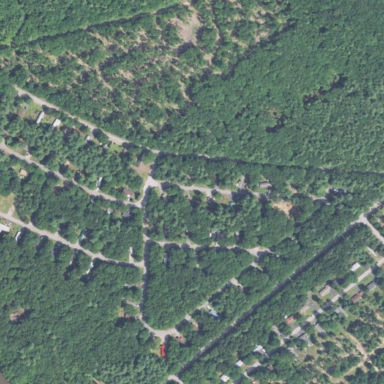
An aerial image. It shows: Residential area known as trailer park.